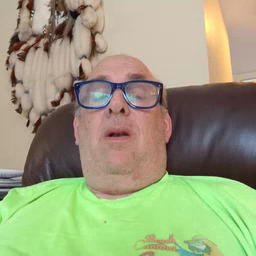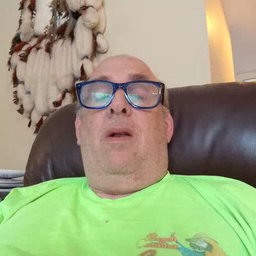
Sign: alligator